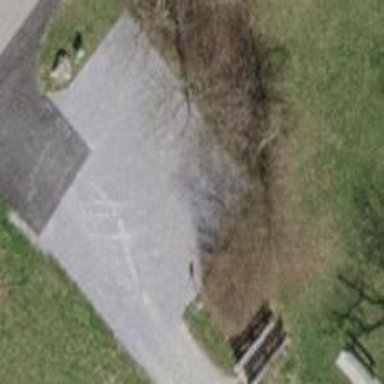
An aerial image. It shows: Parking area with surface.